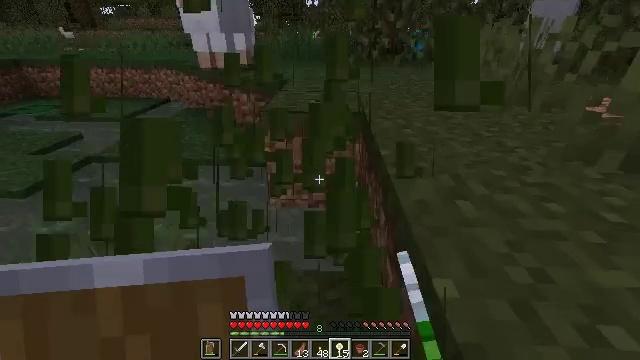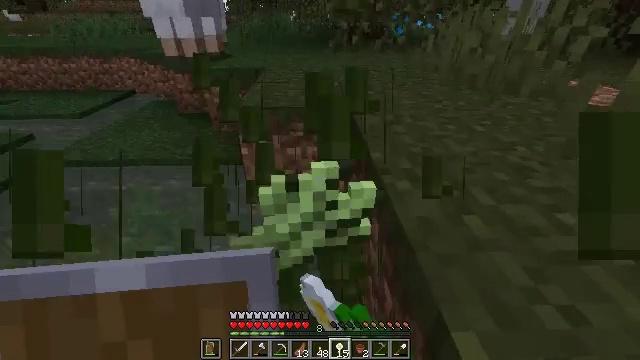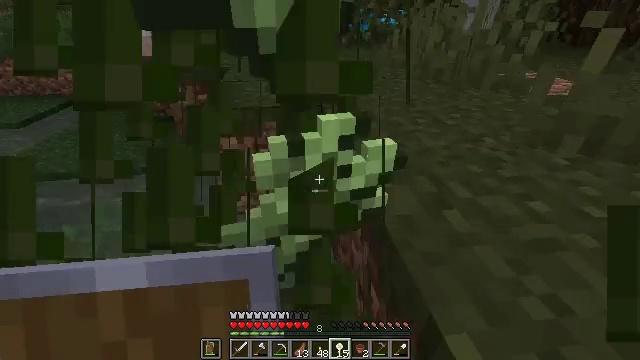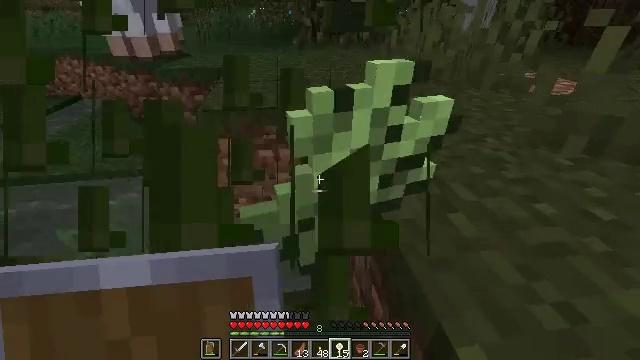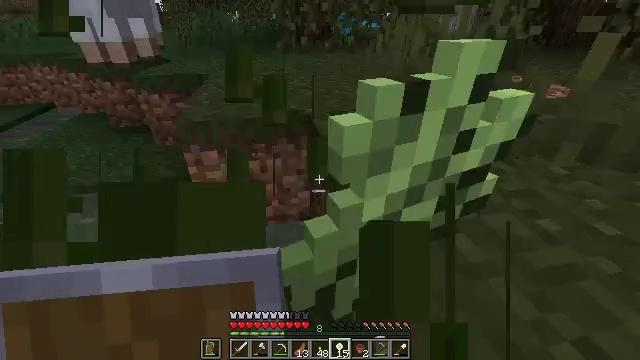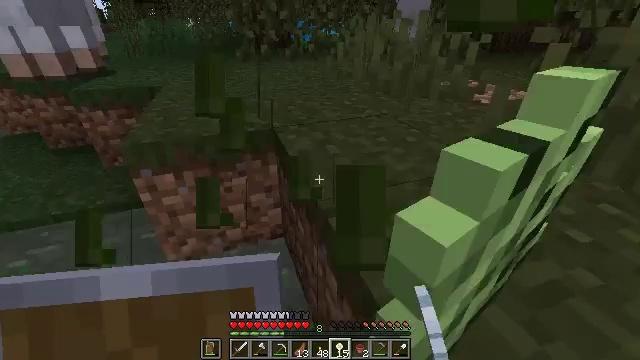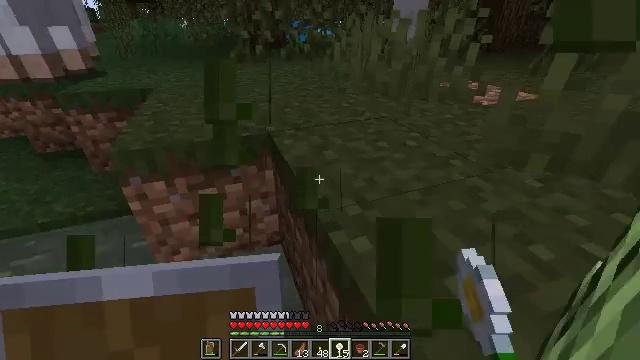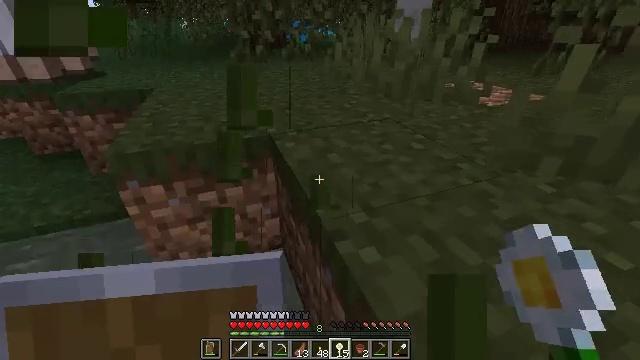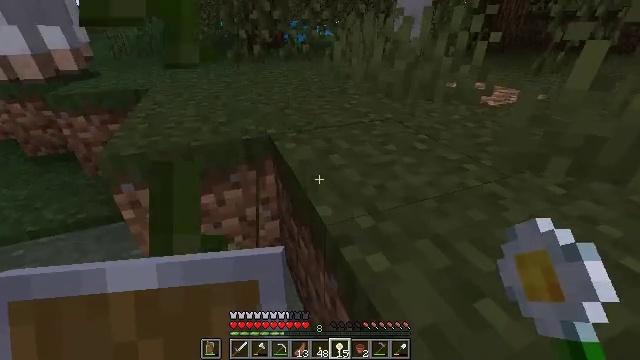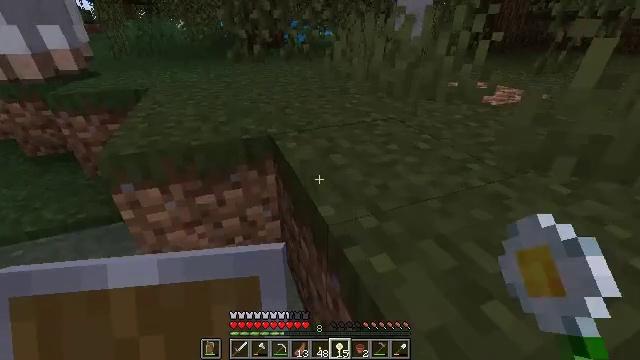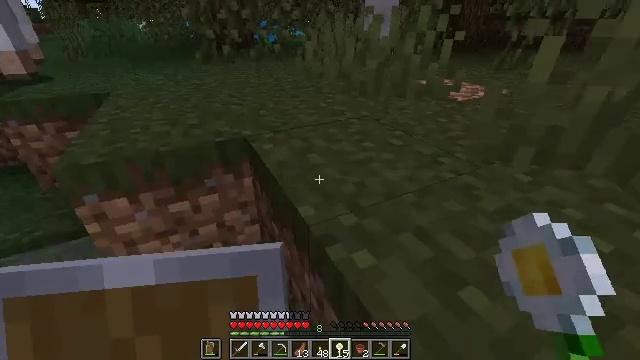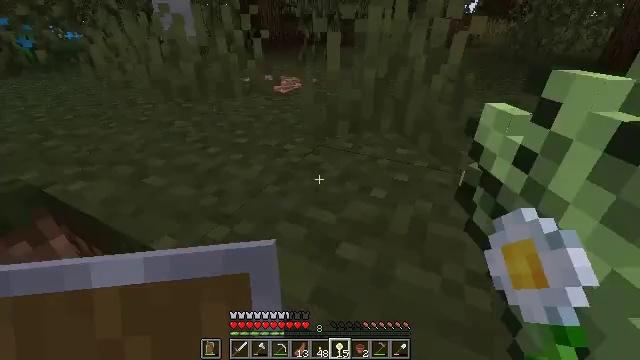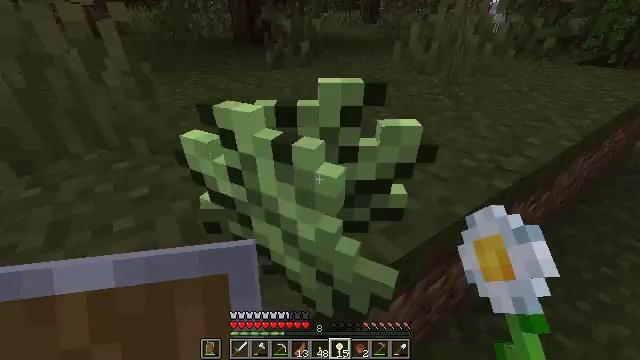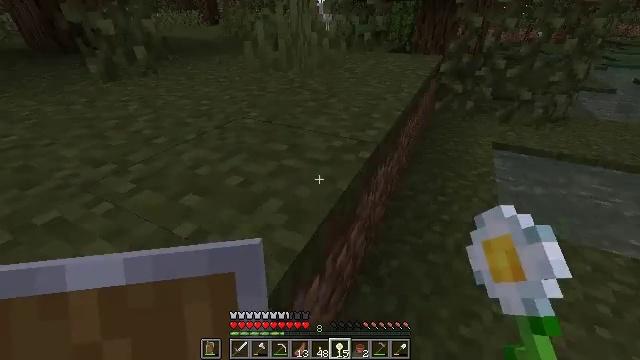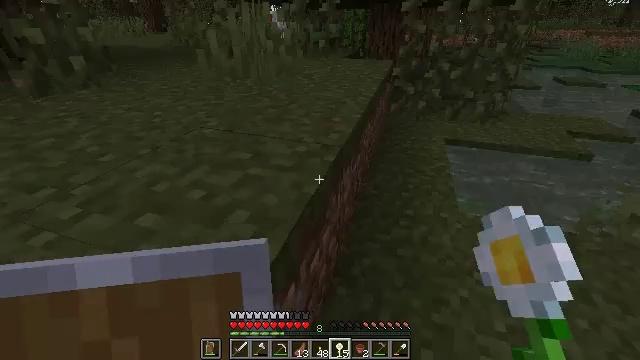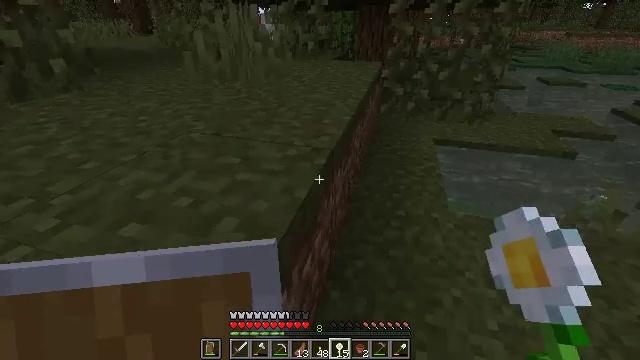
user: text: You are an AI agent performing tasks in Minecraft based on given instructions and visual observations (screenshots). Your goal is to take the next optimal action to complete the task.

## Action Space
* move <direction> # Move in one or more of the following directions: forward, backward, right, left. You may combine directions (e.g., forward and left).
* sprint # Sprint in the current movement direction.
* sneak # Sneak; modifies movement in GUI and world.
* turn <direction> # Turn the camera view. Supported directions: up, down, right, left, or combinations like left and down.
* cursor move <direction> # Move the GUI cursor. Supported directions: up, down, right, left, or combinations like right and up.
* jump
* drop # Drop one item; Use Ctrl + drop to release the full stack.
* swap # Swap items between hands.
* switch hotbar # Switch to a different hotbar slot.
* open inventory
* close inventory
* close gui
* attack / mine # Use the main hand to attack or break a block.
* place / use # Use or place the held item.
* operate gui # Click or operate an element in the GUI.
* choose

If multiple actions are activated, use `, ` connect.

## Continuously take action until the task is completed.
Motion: motion action
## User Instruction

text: Remove the lily pad floating on water.
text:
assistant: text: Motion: turn right and down
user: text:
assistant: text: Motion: turn right
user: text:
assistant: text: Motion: no_op
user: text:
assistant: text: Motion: move forward, turn right
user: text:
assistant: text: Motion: move forward, turn right and up
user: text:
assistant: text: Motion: no_op
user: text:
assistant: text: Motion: no_op
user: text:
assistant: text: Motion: no_op
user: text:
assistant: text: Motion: no_op
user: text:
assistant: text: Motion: turn right
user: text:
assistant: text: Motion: turn right
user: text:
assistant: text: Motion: turn right and down
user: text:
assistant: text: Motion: turn right
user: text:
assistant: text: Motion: turn right and up
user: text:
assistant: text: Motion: move forward, turn right
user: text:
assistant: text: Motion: move forward, turn right
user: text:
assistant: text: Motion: move forward
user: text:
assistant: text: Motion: move forward
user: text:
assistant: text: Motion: move forward, turn right
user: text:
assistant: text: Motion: move forward, turn right and down
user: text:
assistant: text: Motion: move forward and move right, turn right and down
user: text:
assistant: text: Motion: move forward and move right, turn right and down
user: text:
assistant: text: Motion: move forward and move right, turn right
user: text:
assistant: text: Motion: move forward and move right
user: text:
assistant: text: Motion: move forward and move right
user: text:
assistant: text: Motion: move forward and move right
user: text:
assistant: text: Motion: move forward and move right
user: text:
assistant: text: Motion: move forward
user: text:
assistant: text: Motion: move forward, turn right
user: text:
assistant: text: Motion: move forward, turn right and down